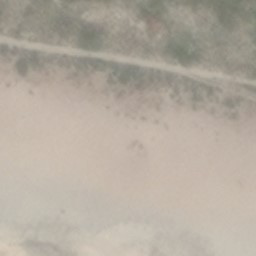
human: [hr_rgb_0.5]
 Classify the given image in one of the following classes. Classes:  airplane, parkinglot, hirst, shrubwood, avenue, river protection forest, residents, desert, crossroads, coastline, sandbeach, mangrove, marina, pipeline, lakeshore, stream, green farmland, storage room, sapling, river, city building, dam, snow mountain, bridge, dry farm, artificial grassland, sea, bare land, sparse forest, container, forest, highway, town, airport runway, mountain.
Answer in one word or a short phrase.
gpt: sandbeach